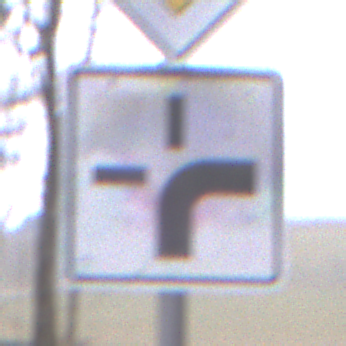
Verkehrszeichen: VerlaufVorfahrtsstrasse3
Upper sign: Vorfahrtsstrasse
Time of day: Midday
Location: Outdoor (Nature)
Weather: Overcast
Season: Autumn
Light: Natural